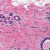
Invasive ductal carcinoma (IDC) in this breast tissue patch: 0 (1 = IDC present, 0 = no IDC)